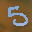
Label: 5